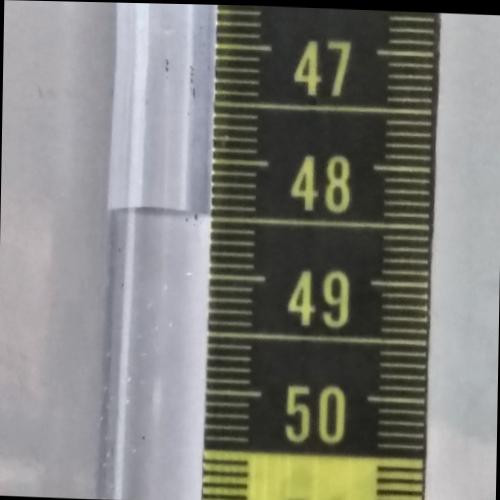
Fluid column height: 48.5 cm